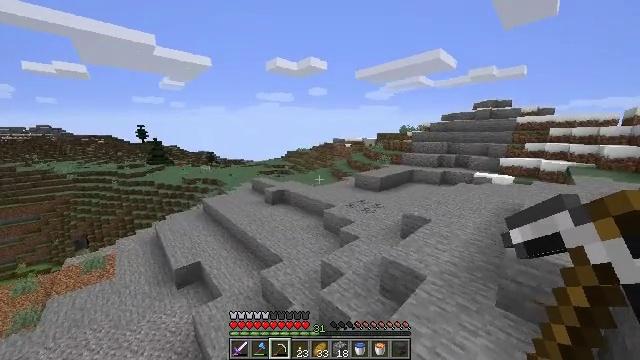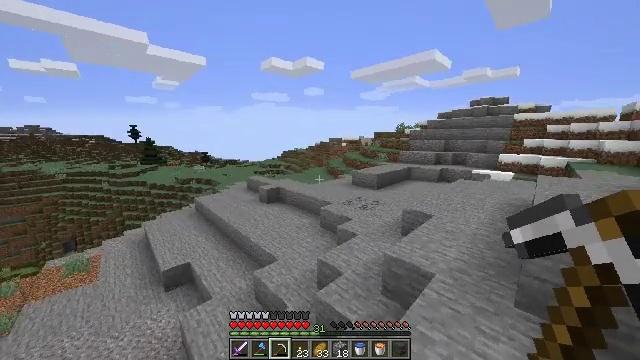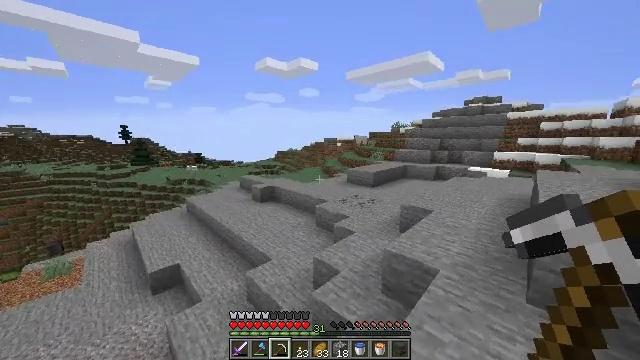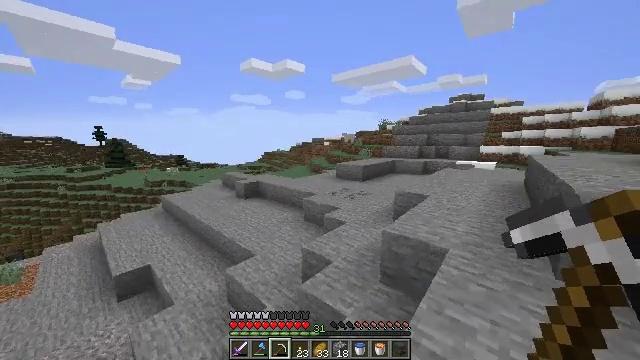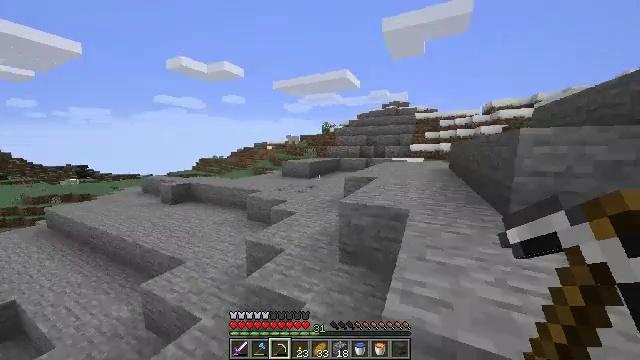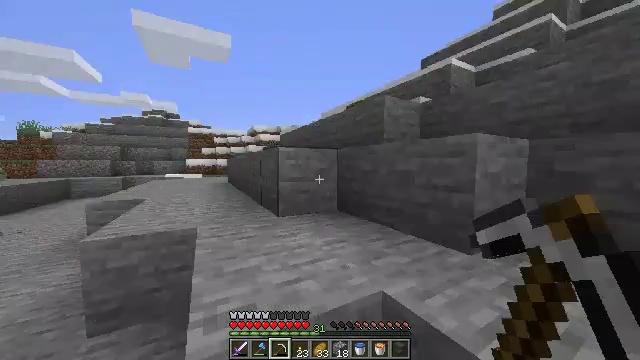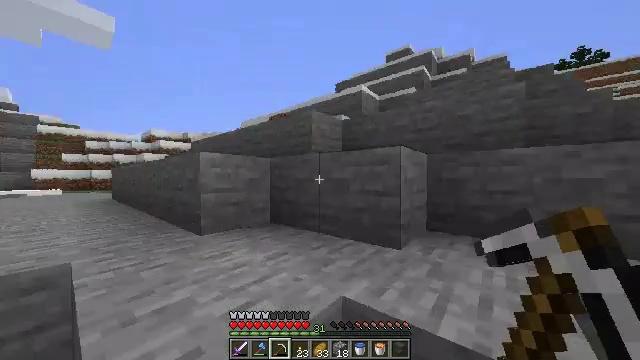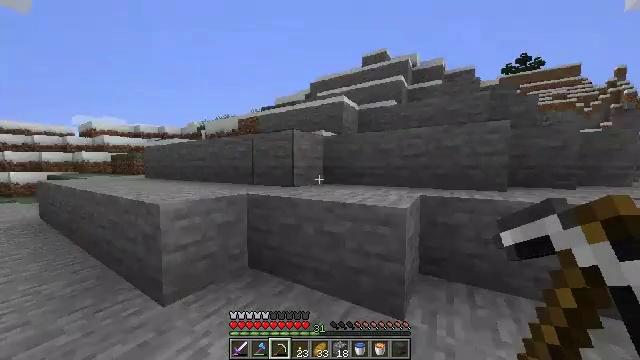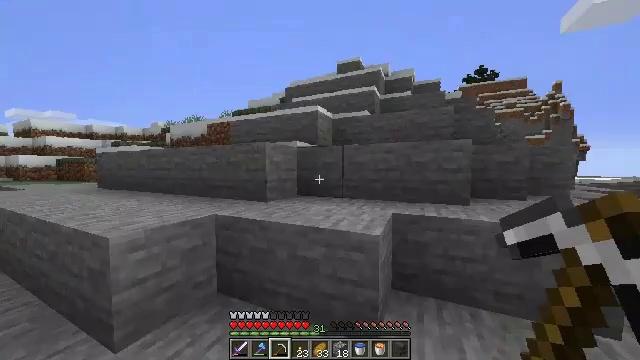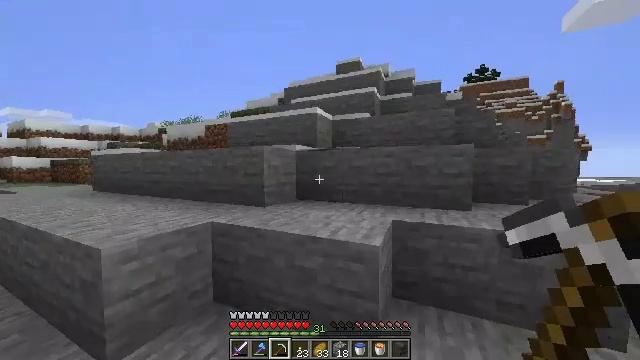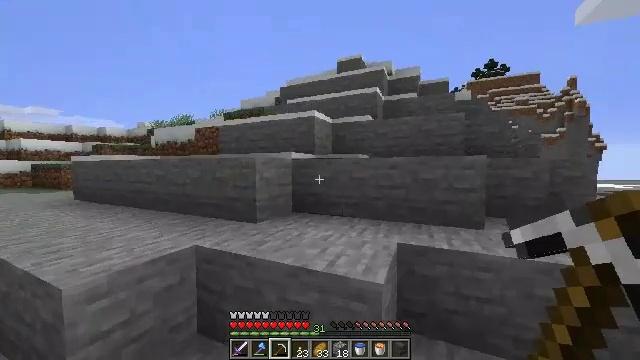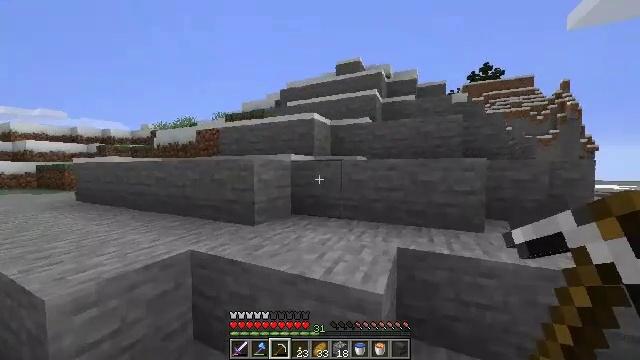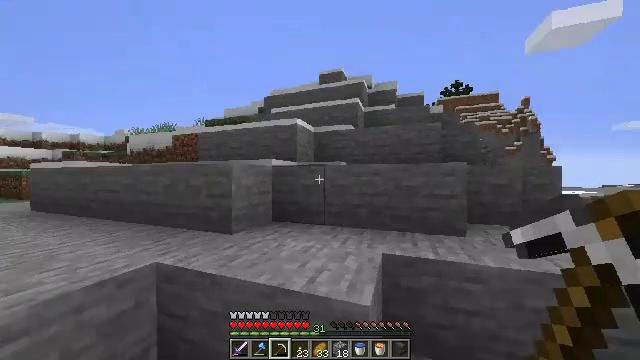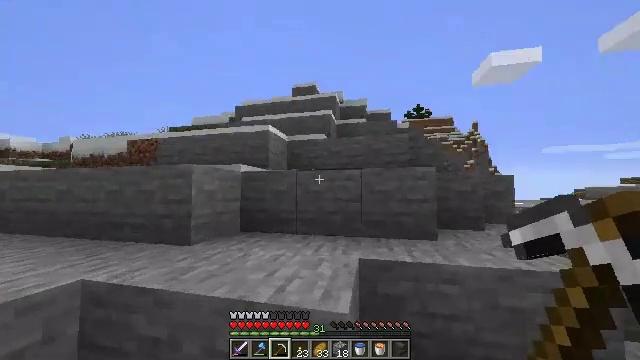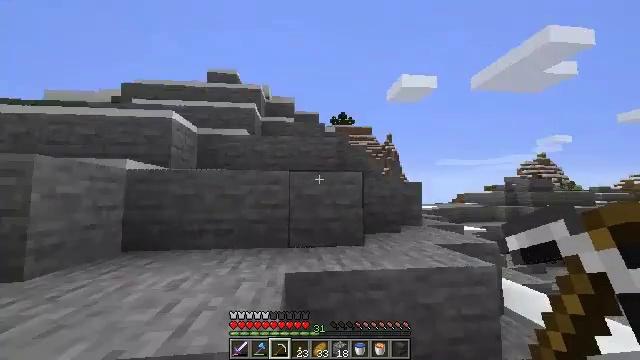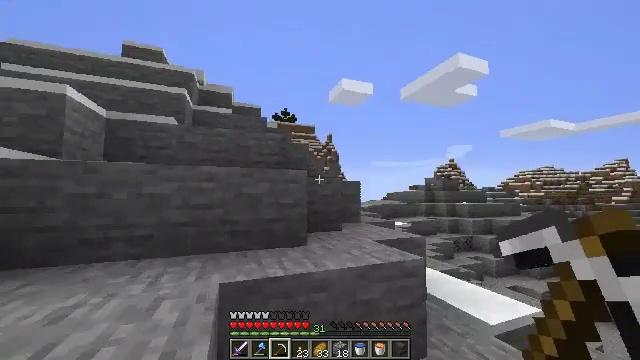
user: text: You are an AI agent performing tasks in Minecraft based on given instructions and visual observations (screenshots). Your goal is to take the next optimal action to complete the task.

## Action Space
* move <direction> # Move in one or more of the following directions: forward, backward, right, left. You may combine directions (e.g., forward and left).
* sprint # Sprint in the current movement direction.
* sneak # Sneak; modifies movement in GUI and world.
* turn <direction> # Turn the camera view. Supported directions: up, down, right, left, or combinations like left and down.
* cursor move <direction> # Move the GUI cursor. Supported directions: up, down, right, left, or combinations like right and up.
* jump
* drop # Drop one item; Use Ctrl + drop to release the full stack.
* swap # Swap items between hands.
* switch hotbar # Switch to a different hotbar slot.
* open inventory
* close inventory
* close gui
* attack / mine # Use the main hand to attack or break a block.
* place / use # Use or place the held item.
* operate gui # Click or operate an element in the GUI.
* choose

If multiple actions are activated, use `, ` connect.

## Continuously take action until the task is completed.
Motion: motion action
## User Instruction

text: Break the grass block.
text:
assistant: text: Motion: move forward, sprint, turn right, jump
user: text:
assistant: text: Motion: move forward, sprint, turn right, jump
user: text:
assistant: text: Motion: move forward, sprint, turn right, jump
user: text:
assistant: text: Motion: move forward, sprint, turn right and up, jump
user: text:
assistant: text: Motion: move forward, sprint, turn right and up, jump
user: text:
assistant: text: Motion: move forward, sprint, turn right and up, jump
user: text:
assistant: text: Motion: move forward, sprint, turn right and down, jump
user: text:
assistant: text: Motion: move forward, sprint, turn right, jump
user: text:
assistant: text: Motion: move forward, sprint, jump
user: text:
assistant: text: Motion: move forward, sprint, jump
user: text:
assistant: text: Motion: move forward, sprint, jump
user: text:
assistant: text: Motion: move forward, sprint, turn right and up, jump
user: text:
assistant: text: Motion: move forward, sprint, turn right and up, jump
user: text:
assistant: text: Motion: move forward, sprint, turn right and up, jump
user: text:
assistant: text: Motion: move forward, sprint, turn right, jump
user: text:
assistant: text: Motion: move forward, sprint, jump
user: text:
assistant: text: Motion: move forward, sprint, jump
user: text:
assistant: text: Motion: move forward, sprint, turn down, jump
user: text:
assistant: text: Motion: move forward and move left, sprint, turn right and down, jump
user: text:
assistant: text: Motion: move forward and move left, sprint, turn right and down, jump
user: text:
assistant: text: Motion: move forward and move left, sprint, turn right, jump
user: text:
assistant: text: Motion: move forward and move left, sprint, turn right, jump
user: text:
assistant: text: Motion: move forward and move left, sprint, turn right, jump
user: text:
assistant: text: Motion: move forward and move left, sprint, jump
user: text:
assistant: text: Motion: move forward and move left, sprint, turn right, jump
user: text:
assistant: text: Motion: move forward and move left, sprint, turn right, jump
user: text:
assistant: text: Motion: move forward and move left, sprint, jump
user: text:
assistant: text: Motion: move forward and move left, sprint, jump
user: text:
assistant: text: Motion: move forward and move left, sprint, jump
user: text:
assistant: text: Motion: move forward and move left, sprint, jump